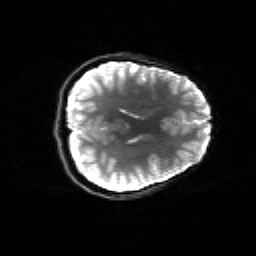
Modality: sbref
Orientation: axial
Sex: female
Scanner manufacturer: siemens
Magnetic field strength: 3 T
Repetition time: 5 s
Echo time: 0.071 s